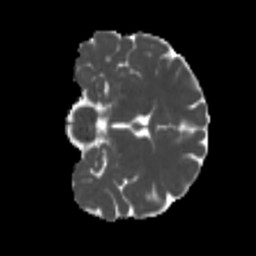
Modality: MD
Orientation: coronal
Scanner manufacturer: siemens
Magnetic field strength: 3 T
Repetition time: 4 s
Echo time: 0.0594 s